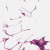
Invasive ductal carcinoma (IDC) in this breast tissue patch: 0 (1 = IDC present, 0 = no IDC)